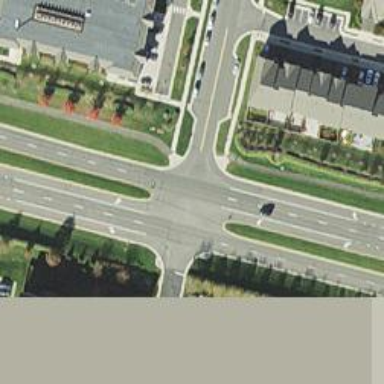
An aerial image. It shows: Stop road.